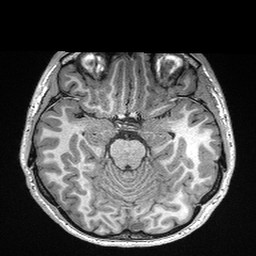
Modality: T1w
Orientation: coronal
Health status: healthy
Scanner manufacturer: siemens
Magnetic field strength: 3 T
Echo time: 0.00298 s